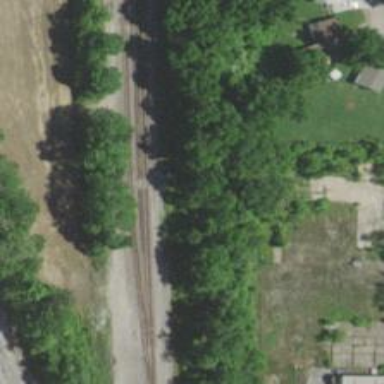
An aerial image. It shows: Railway siding with rails.